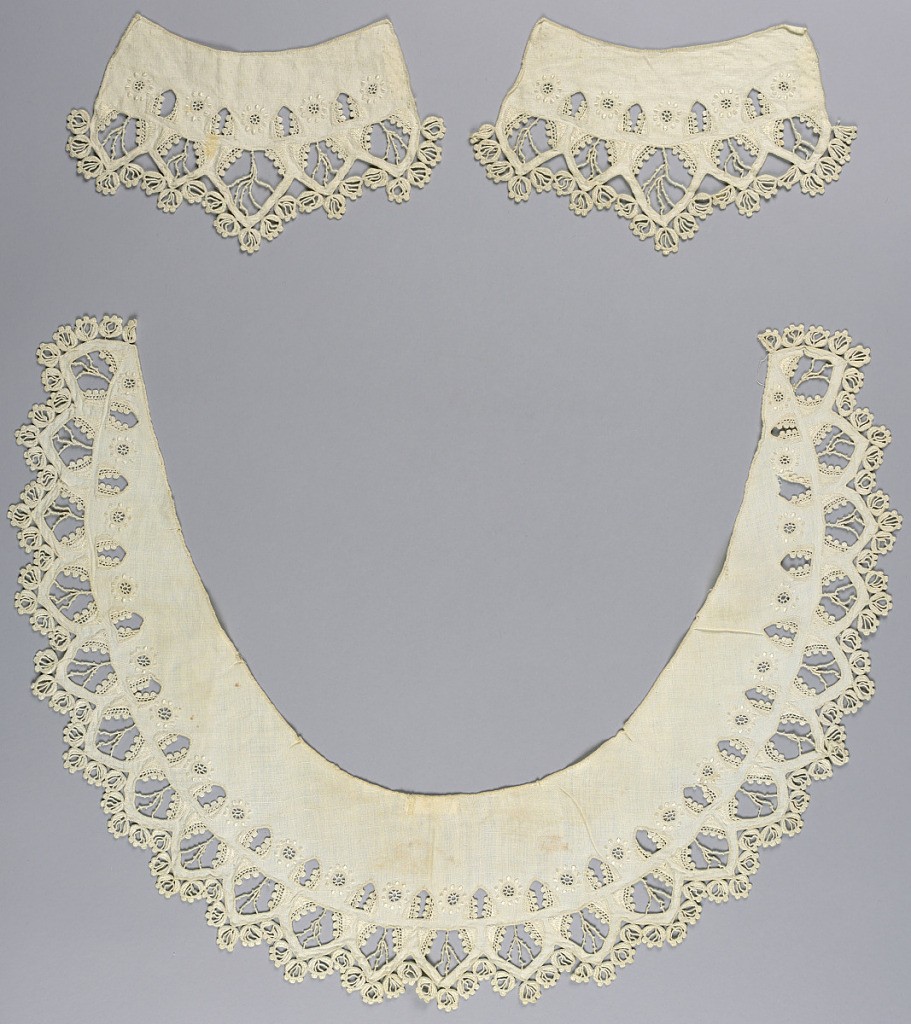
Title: Collar and cuffs
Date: ca. 1840
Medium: linen Technique: cutwork, needle filling stitches, embroidery
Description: Collar and cuffs worked with wide borders of Hedebo embroidery in a repeat pattern of open filling stitches resembling reticella.